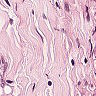
Metastatic tissue present: no